Field crop: maize
Growth stage: 2
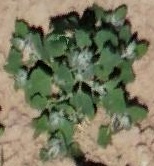
Species: chenopodium